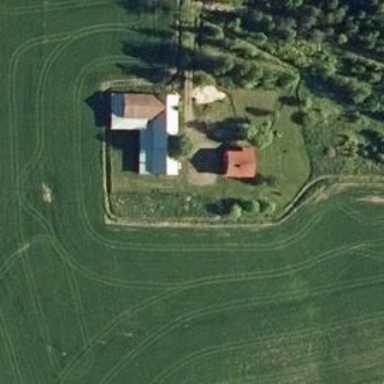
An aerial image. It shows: Farm.